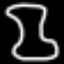
Label: hourglass